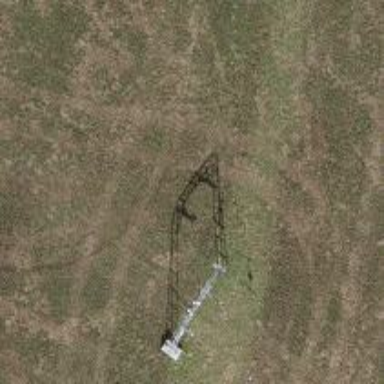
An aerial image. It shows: Pylon used for aerialway.